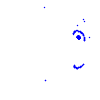
Particle: proton